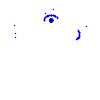
Particle: kaon